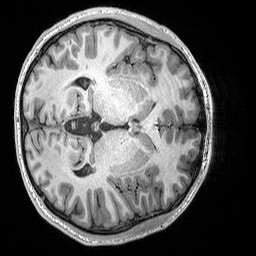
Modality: T1w
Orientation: axial
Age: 21
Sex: male
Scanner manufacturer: siemens
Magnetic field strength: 3 T
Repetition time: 2.3 s
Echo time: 0.00298 s